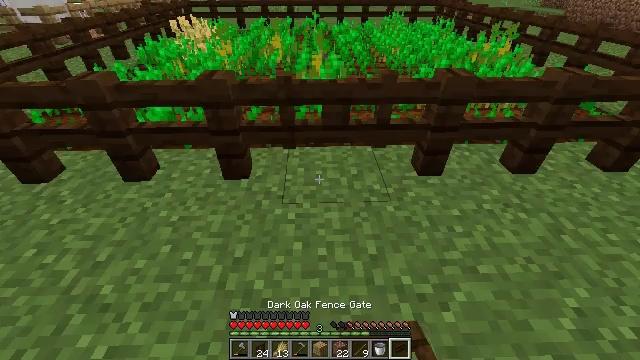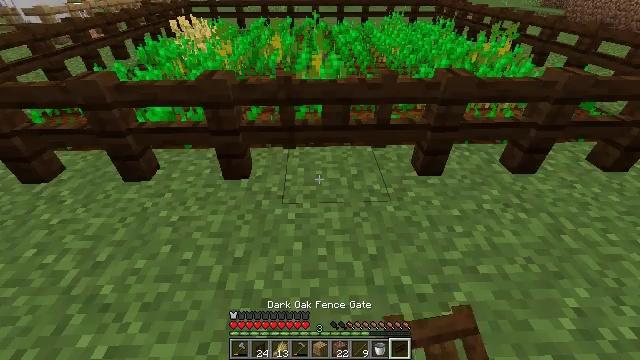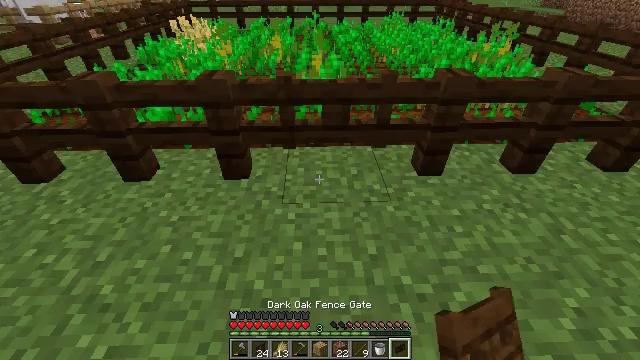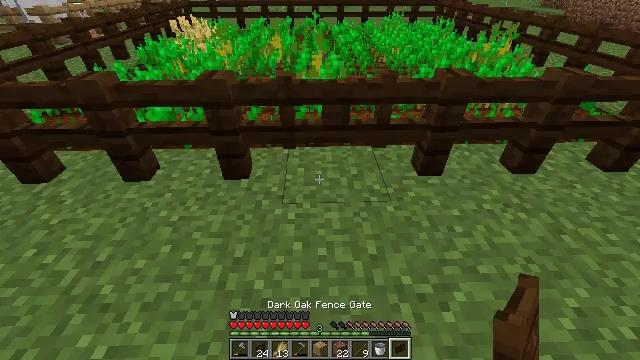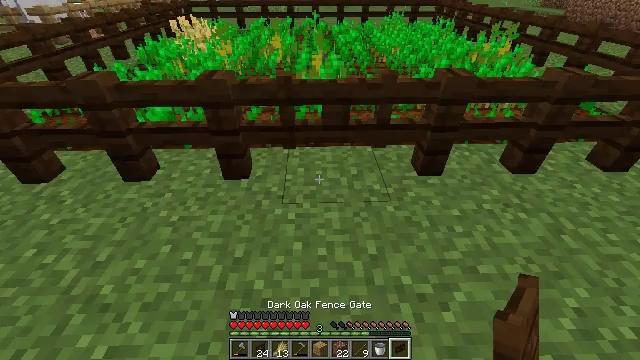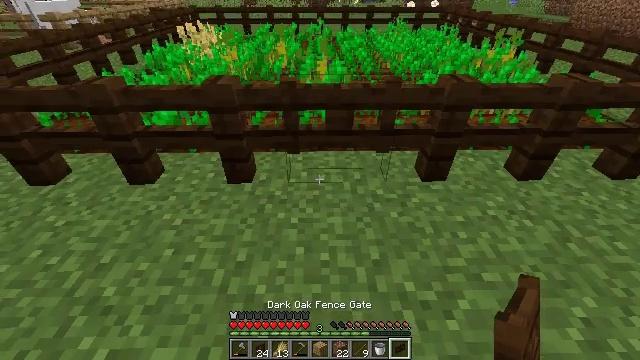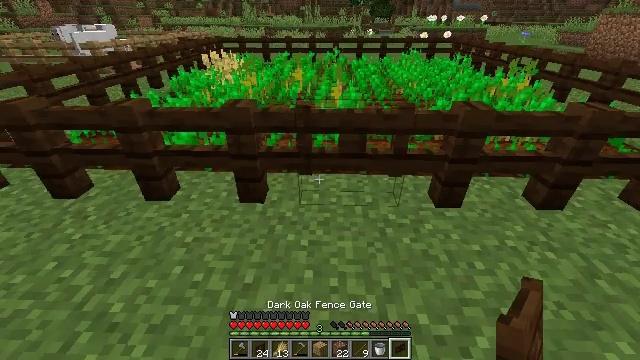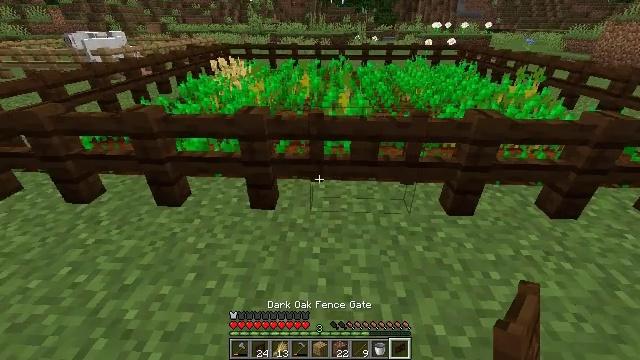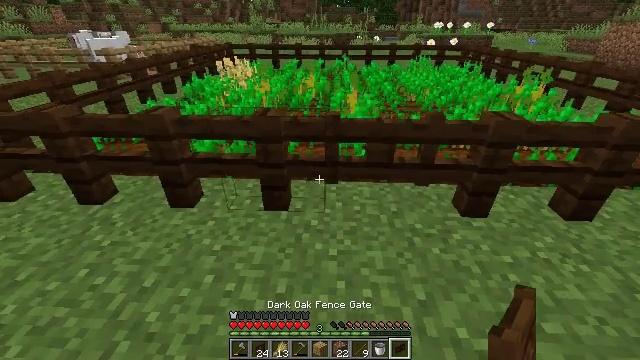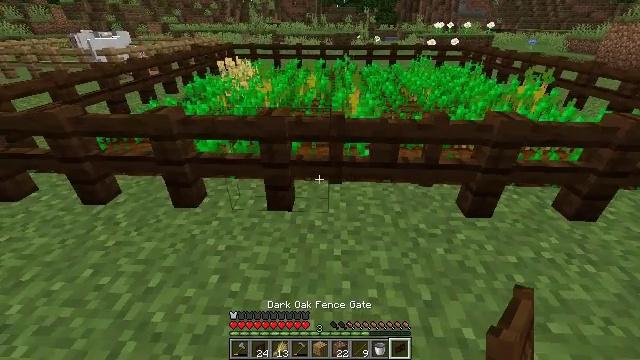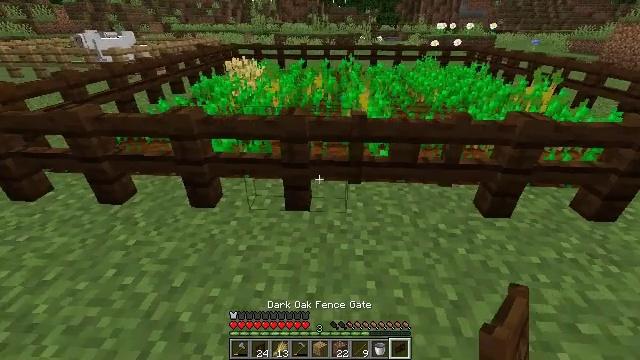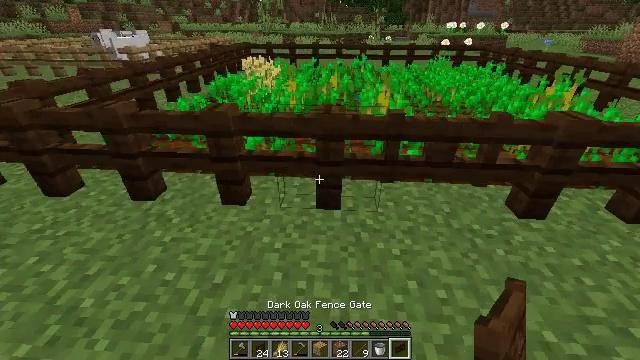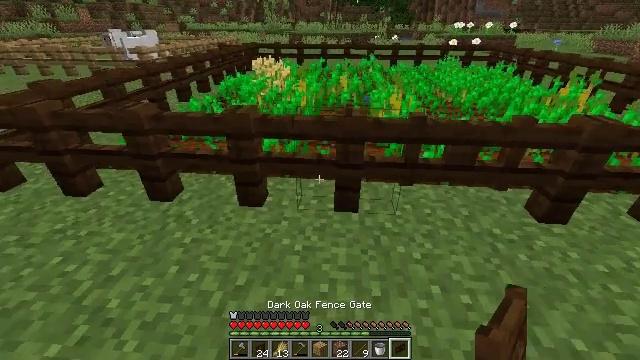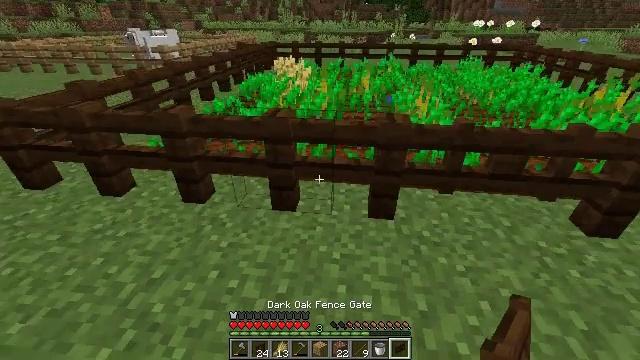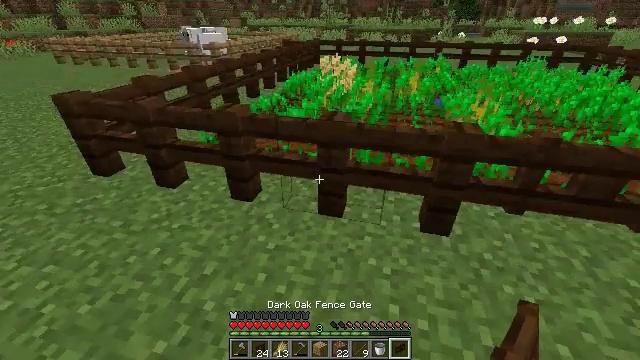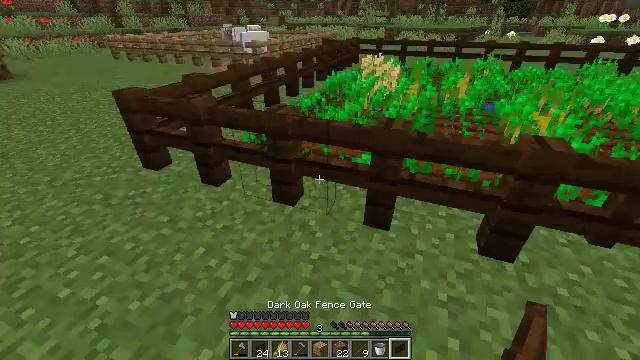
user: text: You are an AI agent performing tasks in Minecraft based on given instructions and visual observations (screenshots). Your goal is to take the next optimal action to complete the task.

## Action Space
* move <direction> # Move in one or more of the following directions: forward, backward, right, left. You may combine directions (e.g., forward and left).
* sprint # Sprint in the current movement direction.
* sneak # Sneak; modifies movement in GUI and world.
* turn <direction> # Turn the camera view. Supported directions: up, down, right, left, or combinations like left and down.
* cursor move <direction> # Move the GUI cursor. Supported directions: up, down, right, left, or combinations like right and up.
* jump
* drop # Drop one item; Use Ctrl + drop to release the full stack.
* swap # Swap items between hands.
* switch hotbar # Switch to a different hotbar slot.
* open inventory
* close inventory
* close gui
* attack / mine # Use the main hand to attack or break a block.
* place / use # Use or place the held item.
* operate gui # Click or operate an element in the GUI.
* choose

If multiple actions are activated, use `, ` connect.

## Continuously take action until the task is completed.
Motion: motion action
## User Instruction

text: Attack the dark oak fence to dismantle it.
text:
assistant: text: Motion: no_op
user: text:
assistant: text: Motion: no_op
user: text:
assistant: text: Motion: no_op
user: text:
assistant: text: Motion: no_op
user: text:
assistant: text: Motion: no_op
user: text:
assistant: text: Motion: turn up
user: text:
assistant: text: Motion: turn left and up
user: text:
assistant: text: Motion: move left, turn up
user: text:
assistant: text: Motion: move left
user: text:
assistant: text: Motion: move left
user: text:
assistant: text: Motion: move left
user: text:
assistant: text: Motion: move left, turn left
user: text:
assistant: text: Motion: move left
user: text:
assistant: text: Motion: move forward and move left, turn left
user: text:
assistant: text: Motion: move forward and move left, turn left
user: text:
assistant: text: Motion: move forward and move left, turn left
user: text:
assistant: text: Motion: move forward and move left, turn left and up
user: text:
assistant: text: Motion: move forward, turn left and up
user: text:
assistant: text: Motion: move forward
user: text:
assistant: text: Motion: move forward, sprint, turn left
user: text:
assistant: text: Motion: move forward, sprint, turn left
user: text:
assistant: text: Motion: move forward, sprint
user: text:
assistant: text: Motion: move forward, sprint, turn left
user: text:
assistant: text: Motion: move forward and move left, sprint, turn left
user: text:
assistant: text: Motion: move forward and move left, sprint, turn left and up
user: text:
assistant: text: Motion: move forward and move left, sprint
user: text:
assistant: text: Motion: move forward and move left, sprint
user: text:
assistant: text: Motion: move forward and move left, sprint
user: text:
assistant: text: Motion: move forward and move left, sprint, turn right
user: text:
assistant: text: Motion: move forward, turn right